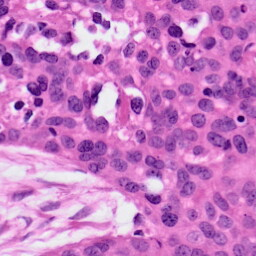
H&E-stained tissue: Ovarian